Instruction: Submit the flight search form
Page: home
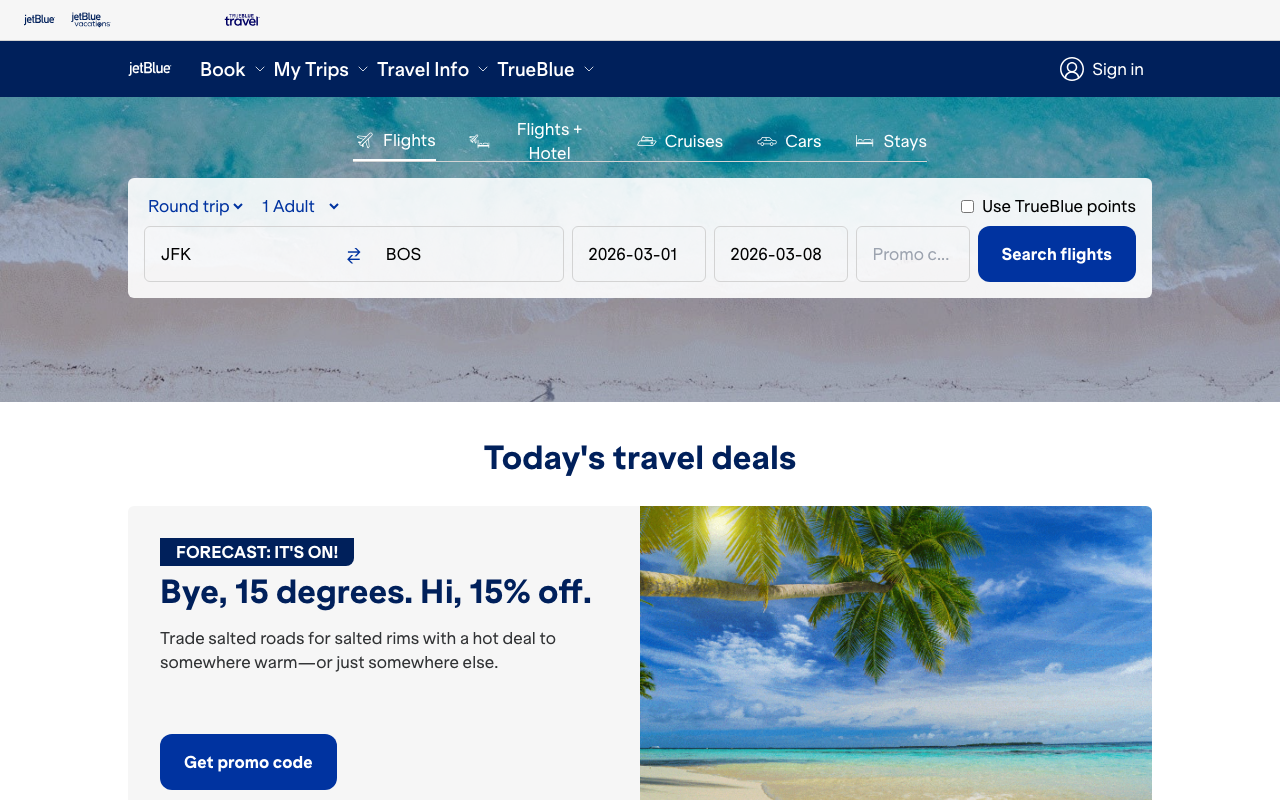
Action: click